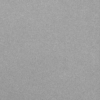
Label: dusty